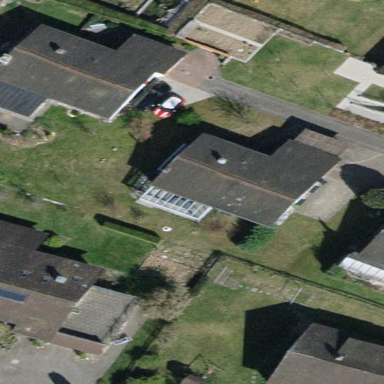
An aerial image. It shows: Building with tile roof.